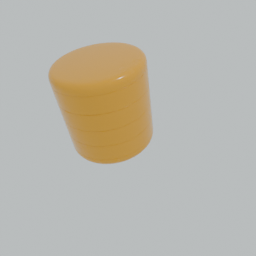
Label: decoration